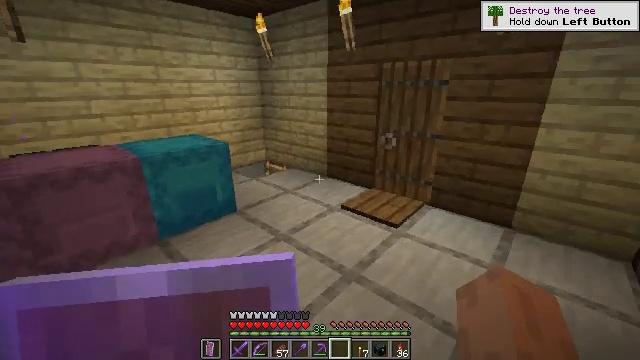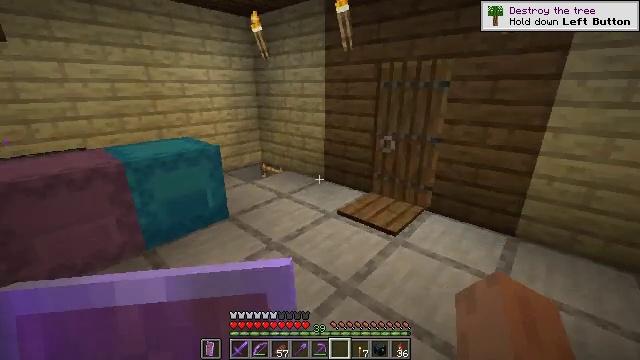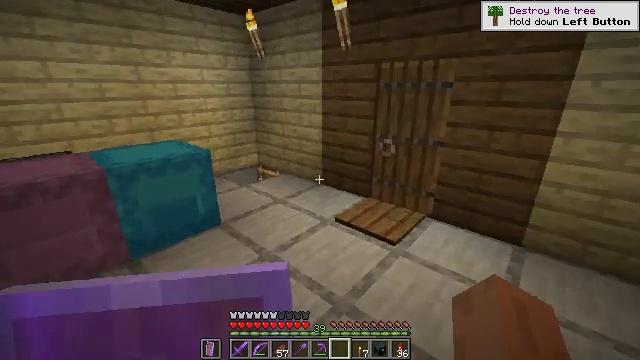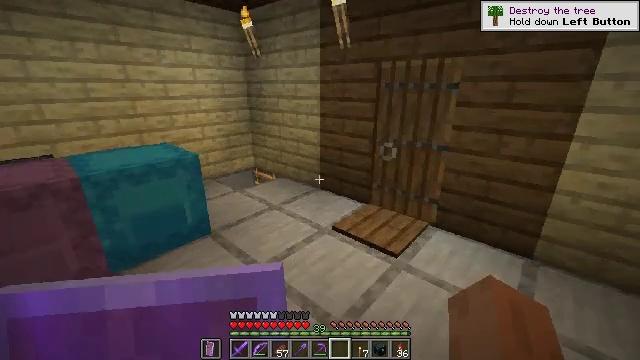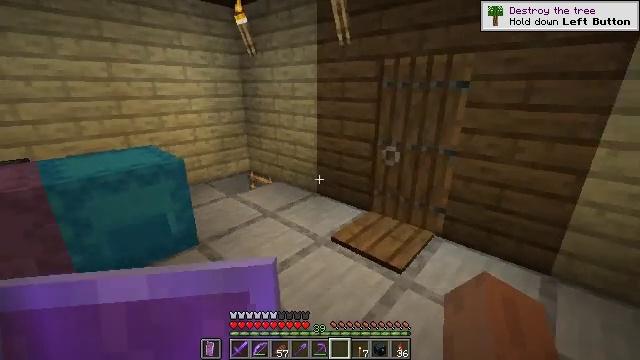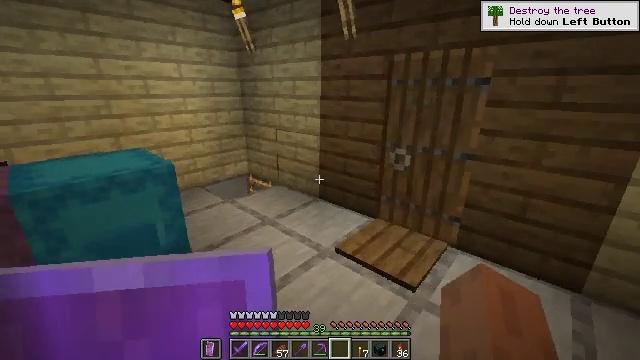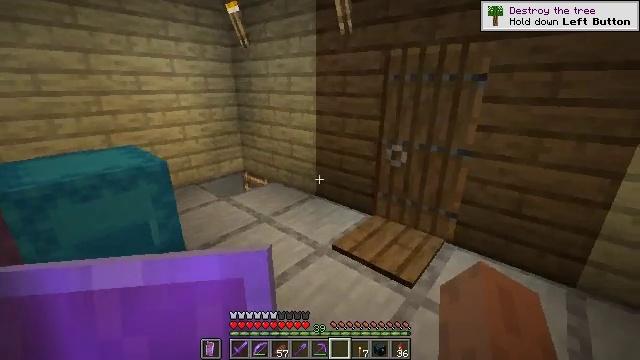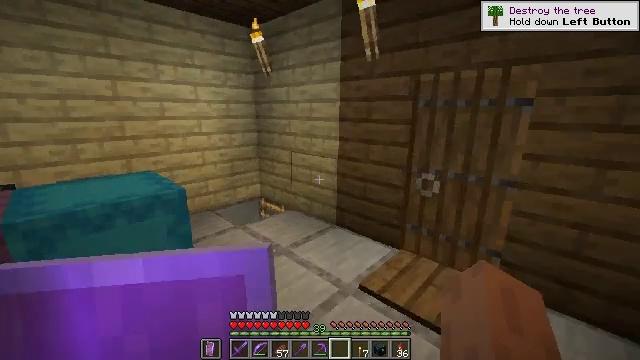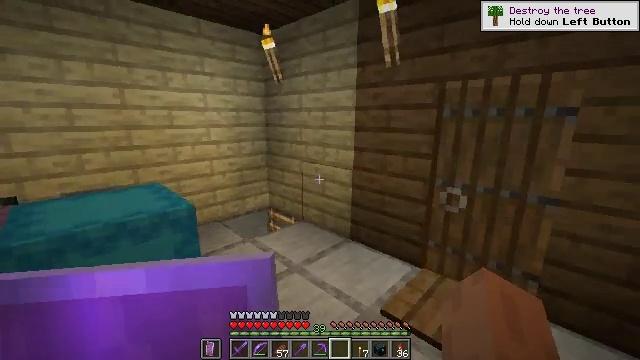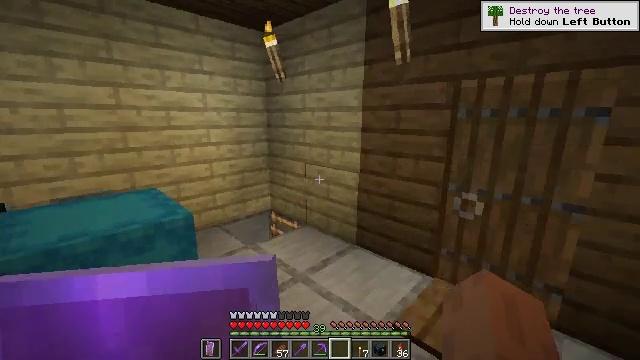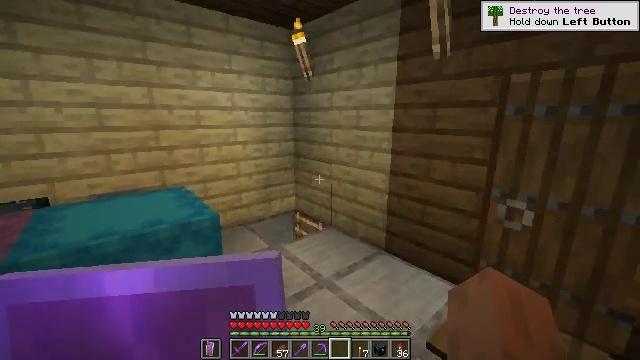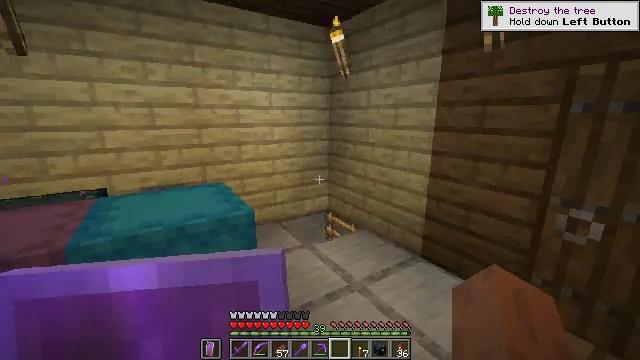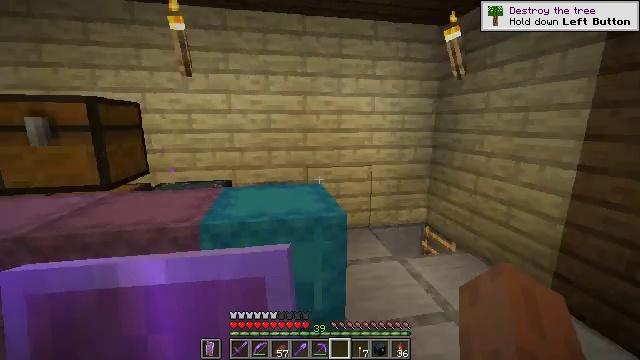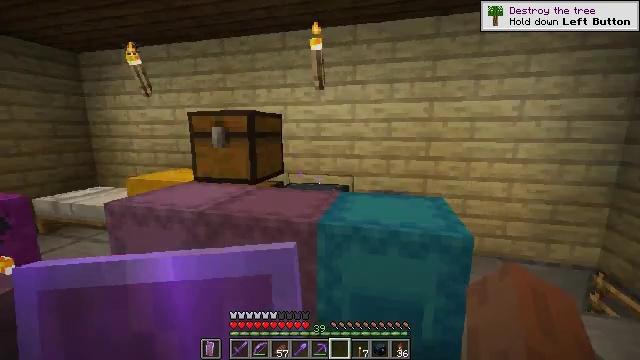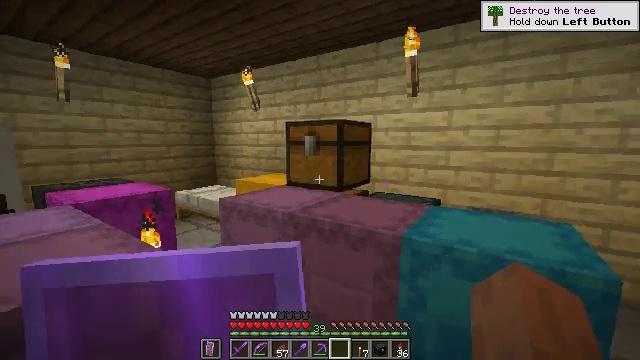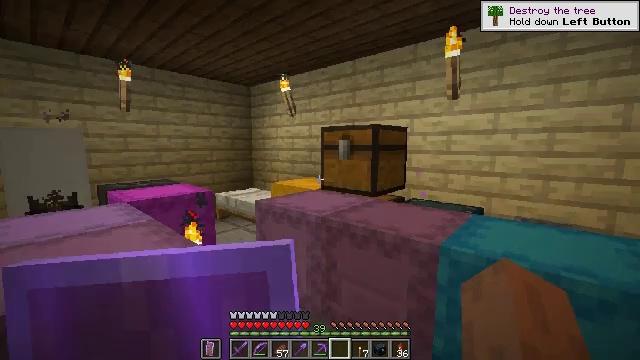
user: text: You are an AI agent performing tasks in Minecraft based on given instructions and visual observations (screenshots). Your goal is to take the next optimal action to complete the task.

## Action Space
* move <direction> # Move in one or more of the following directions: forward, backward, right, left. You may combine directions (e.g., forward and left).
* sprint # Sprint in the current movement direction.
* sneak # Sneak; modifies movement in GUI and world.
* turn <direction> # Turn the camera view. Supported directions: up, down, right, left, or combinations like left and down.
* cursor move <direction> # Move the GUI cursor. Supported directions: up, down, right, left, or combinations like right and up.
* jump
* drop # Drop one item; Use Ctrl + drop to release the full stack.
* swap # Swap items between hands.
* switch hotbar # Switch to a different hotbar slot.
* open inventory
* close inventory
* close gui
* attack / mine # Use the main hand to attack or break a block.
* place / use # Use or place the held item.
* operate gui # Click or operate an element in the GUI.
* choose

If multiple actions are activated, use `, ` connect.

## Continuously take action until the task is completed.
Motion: motion action
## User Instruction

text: Smelt sand for glass using a furnace.
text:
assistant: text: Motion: move forward
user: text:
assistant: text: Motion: move forward
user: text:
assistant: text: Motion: move forward
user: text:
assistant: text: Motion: move forward
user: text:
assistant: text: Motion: move forward and move left
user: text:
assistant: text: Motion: move forward and move left, turn right
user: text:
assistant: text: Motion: move forward and move left, turn left and up
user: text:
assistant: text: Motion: move forward, turn left and up
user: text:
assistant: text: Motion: no_op
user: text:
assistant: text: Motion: turn left
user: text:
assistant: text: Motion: turn left
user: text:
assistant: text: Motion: turn left and up
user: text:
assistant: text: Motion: turn left and up
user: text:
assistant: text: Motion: turn left and up
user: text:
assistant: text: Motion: turn left and up
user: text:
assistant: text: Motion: no_op
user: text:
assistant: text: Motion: no_op
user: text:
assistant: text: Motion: no_op
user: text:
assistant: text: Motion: no_op
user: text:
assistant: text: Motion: no_op
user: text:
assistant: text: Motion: no_op
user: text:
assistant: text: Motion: no_op
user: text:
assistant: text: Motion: no_op
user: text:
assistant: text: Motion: move forward
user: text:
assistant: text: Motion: move forward
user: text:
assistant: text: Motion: move forward
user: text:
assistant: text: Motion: move forward
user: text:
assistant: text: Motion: move forward, turn left and down
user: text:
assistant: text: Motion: turn left and down
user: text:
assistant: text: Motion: turn left and down